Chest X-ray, PA view. Patient: 67 years old, sex M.
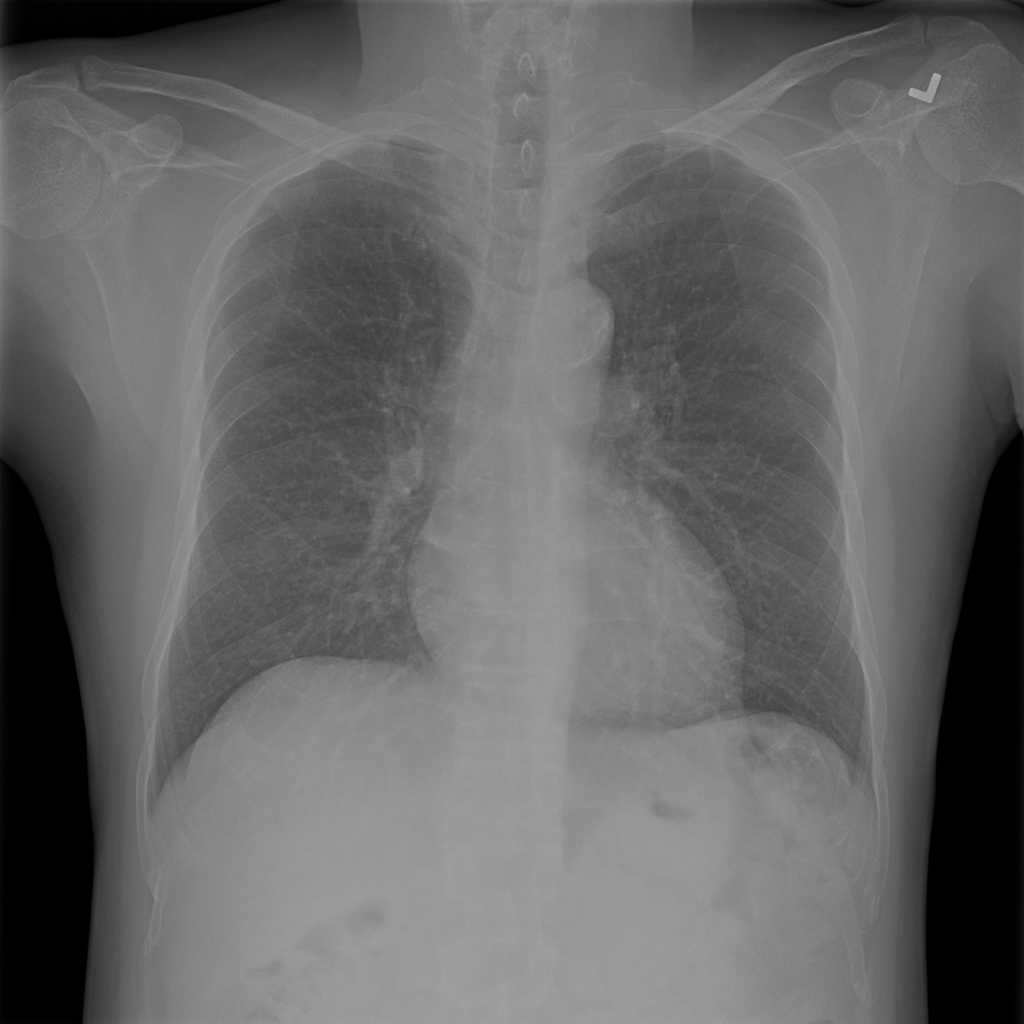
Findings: No Finding